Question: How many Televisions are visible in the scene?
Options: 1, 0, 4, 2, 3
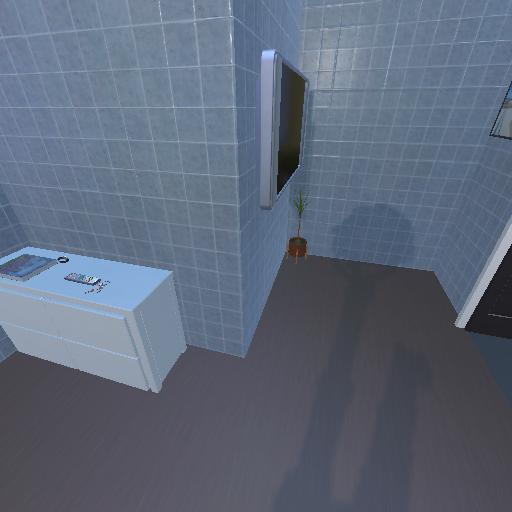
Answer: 1